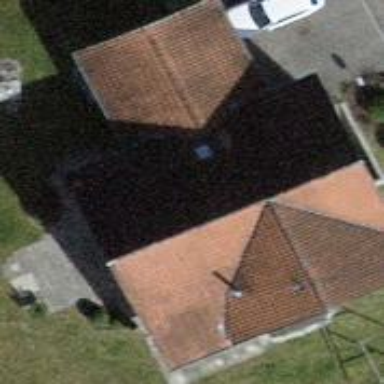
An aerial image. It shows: Residential house.